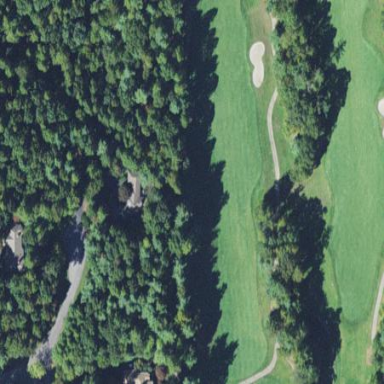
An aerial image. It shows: Area with grass used as rough in golf course.